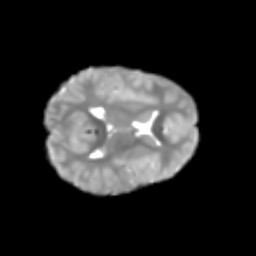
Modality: T2w
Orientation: axial
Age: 6
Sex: female
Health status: healthy